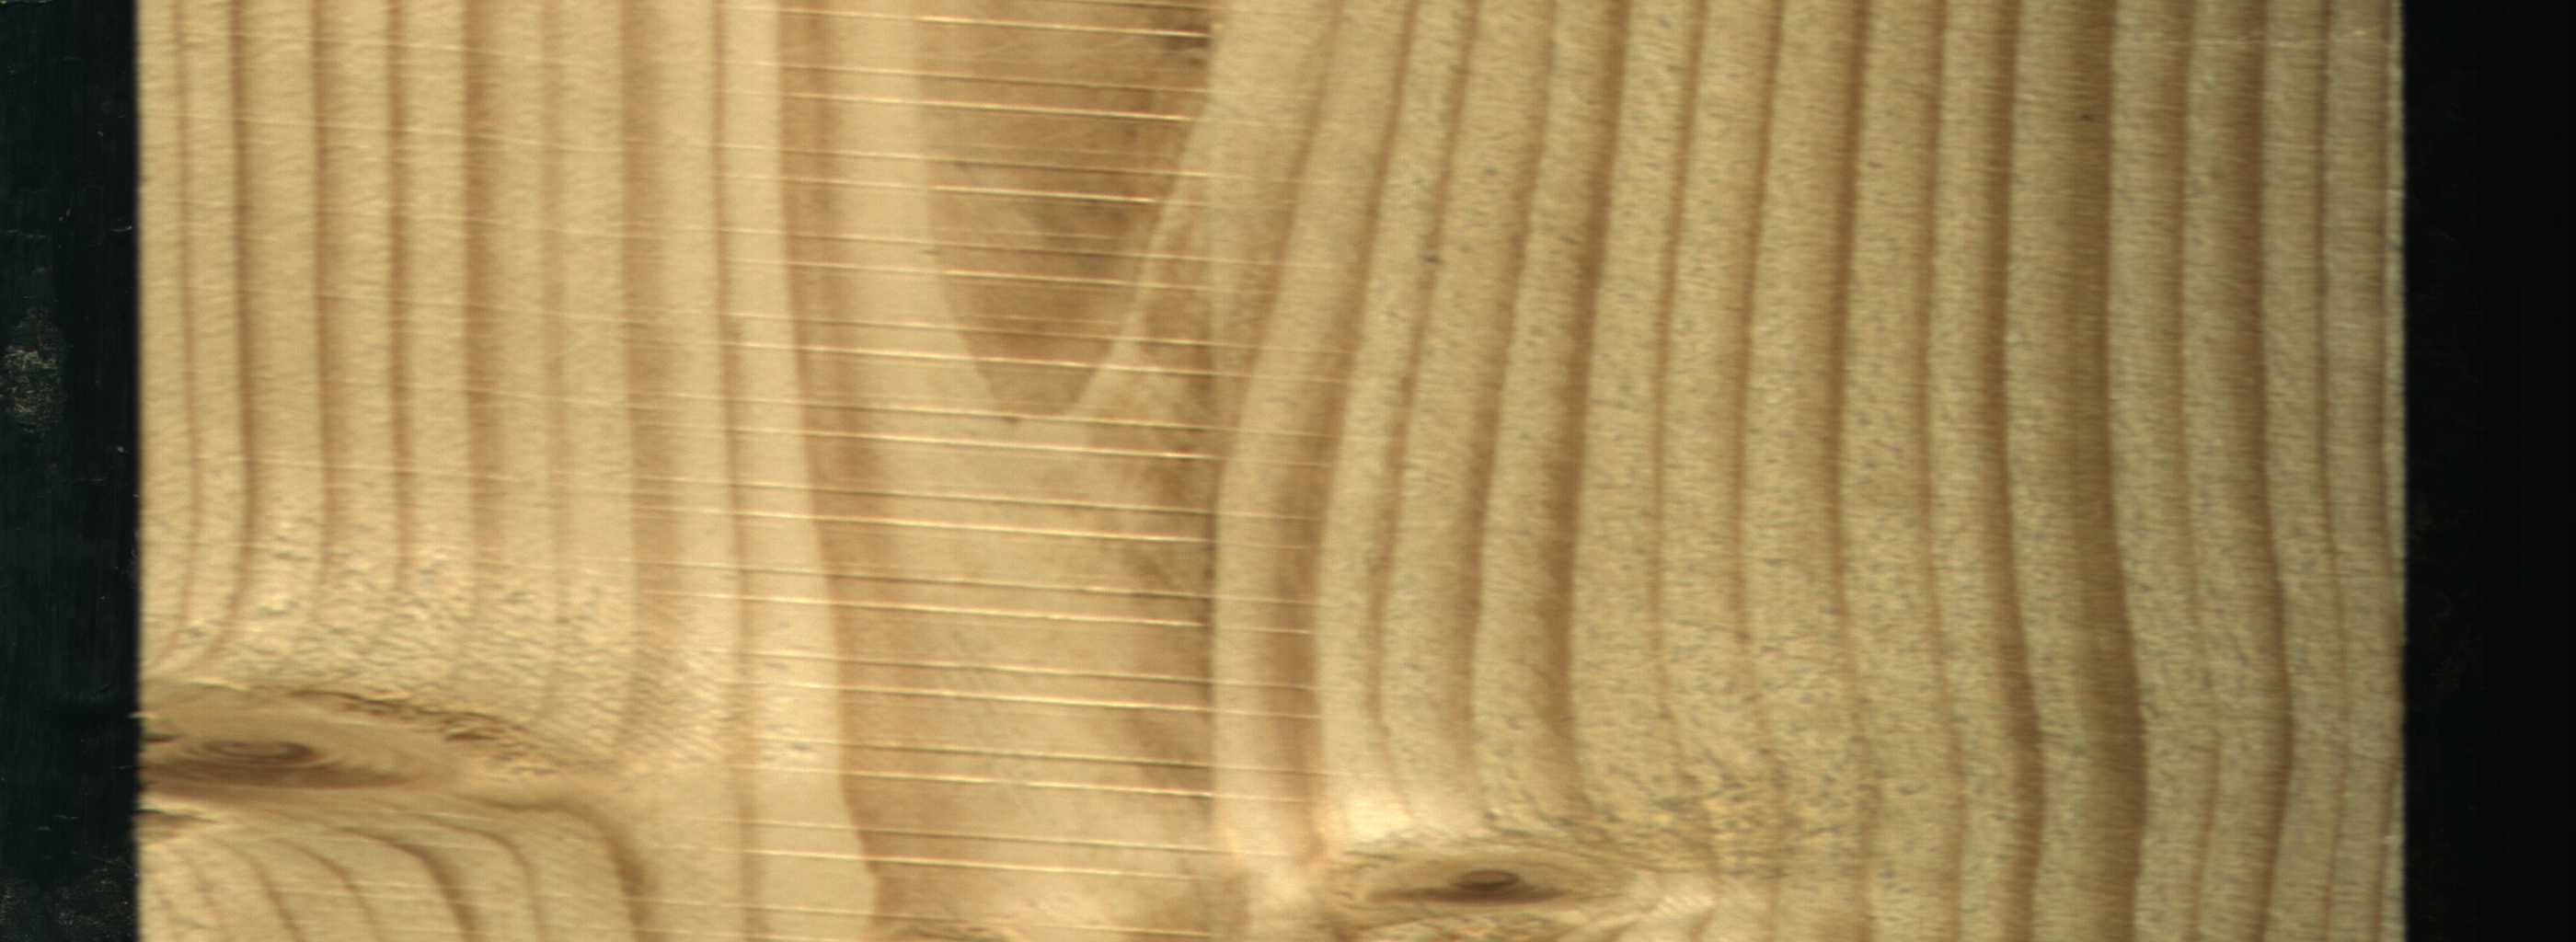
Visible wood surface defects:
Live_Knot
Live_Knot